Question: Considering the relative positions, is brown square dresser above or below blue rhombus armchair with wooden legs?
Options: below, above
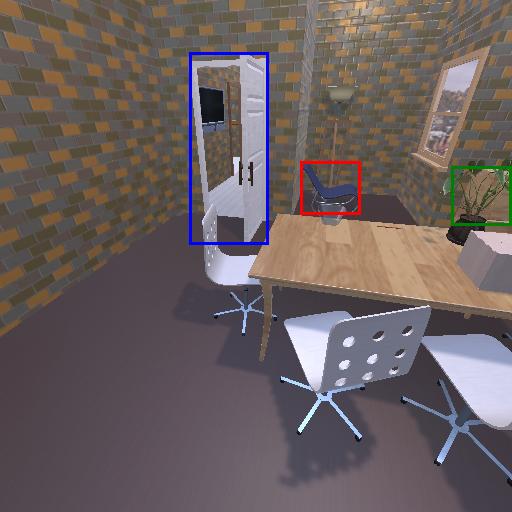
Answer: below